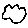
Label: cloud